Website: home-depot
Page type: billing-address
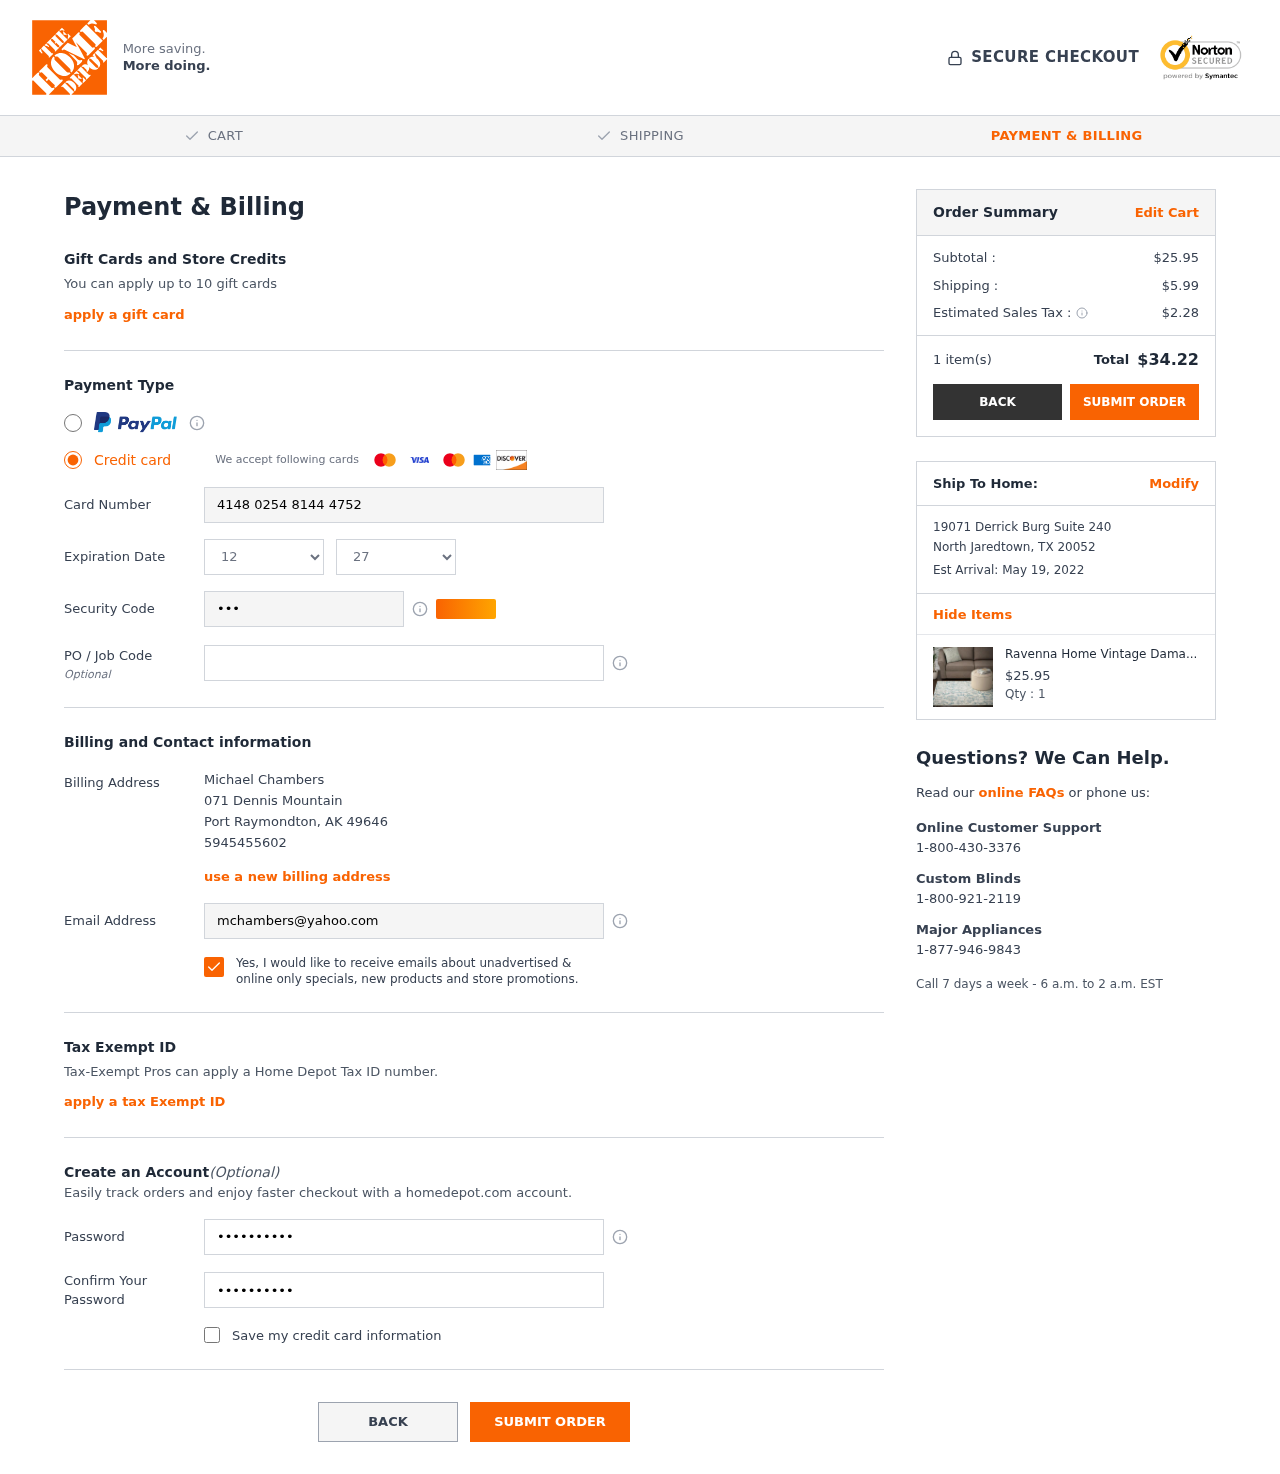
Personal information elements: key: PII_CARD_CVV
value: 560
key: PII_CARD_EXPIRY_MONTH
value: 12
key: PII_CARD_EXPIRY_YEAR
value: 27
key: PII_CARD_NUMBER
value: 4148 0254 8144 4752
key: PII_CITY
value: Port Raymondton
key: PII_CITY2
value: North Jaredtown
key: PII_EMAIL
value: mchambers@yahoo.com
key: PII_FULLNAME
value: Michael Chambers
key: PII_PHONE
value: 5945455602
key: PII_POSTCODE
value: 49646
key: PII_POSTCODE2
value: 20052
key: PII_STATE_ABBR
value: AK
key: PII_STATE_ABBR2
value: TX
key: PII_STREET
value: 071 Dennis Mountain
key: PII_STREET2
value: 19071 Derrick Burg Suite 240
Product elements: key: PRODUCT1_NAME
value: Ravenna Home Vintage Damask Patterned Rug, 5'3" x 7'3", Blue on Ivory
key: PRODUCT1_PRICE
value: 25.95
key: PRODUCT1_QUANTITY
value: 1
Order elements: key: ORDER_SUBTOTAL
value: $25.95
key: ORDER_SHIPPING_COST
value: $5.99
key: ORDER_TAX
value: $2.28
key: ORDER_NUM_ITEMS
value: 1 item(s)
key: ORDER_TOTAL
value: $34.22
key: ORDER_DELIVERY_DATE
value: Est Arrival: May 19, 2022